Aerial crown-view tile of a tropical tree (Barro Colorado Island, Panama), acquired 20250616:
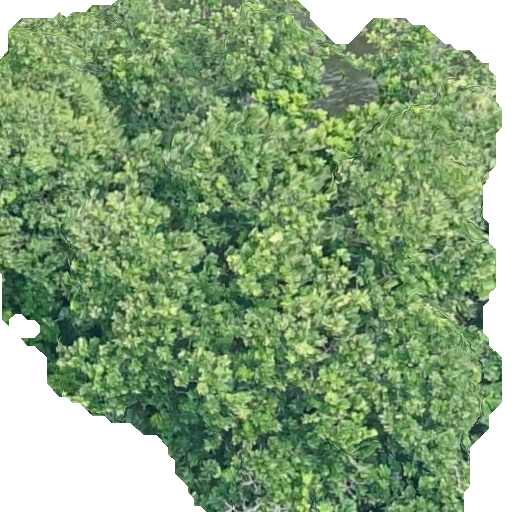
Species: Anacardium excelsum
GBIF accepted scientific name: Anacardium excelsum
Crown area: 354.028 m²